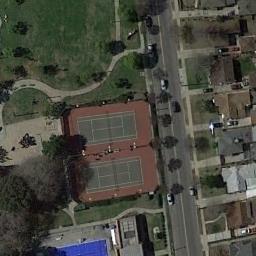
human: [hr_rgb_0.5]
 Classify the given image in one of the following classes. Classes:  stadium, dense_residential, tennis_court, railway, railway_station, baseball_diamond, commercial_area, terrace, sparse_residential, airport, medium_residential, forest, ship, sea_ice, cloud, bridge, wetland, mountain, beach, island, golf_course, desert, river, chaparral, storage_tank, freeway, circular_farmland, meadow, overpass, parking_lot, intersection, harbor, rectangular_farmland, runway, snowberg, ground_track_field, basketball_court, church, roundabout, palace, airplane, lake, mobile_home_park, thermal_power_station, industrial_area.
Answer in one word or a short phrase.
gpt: tennis_court